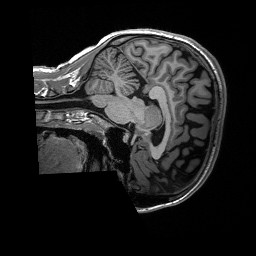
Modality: T1w
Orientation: sagittal
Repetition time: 8 s
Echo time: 0.066 s